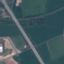
Label: Highway